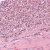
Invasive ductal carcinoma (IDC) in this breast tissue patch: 0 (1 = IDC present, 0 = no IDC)